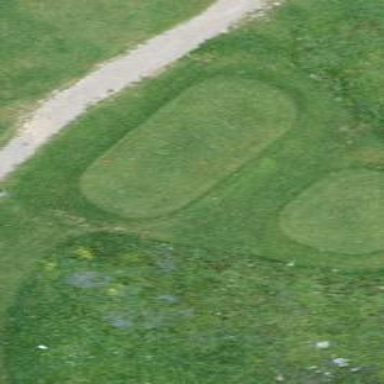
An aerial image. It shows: Grass area designated as golf tee.